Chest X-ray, AP view. Patient: 42 years old, sex M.
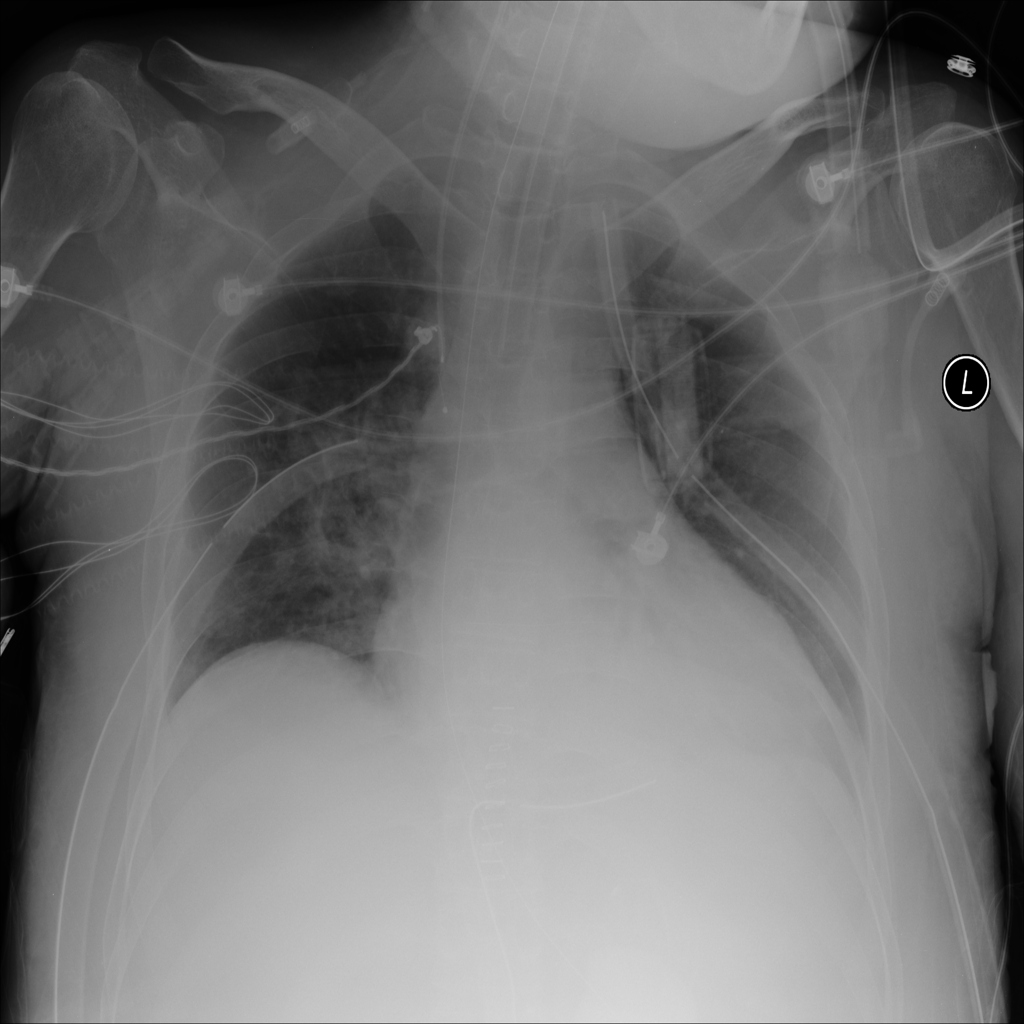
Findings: No Finding